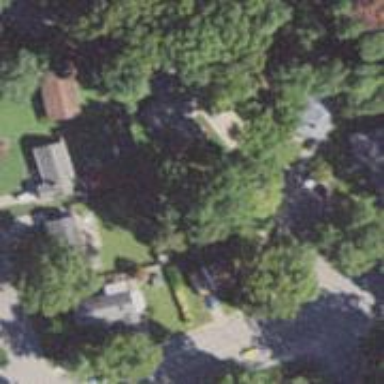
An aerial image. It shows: Neighborhood.